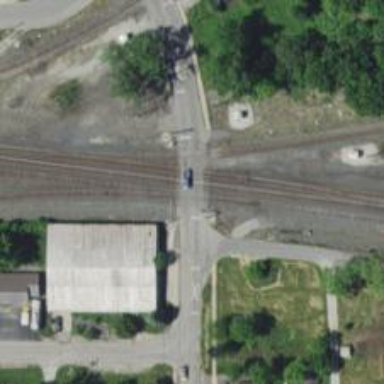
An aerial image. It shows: Railway siding with rails.